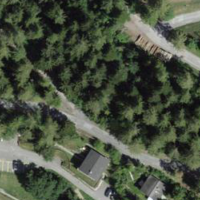
EUNIS habitat code: 43
Species observed at this site:
Dactylorhiza maculata
Fringilla coelebs